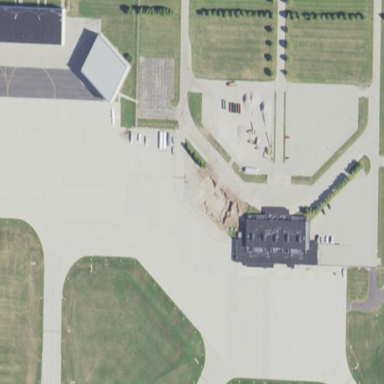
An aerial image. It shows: Apron at the airport.